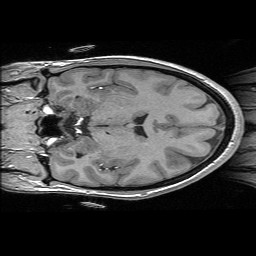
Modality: T1w
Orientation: coronal